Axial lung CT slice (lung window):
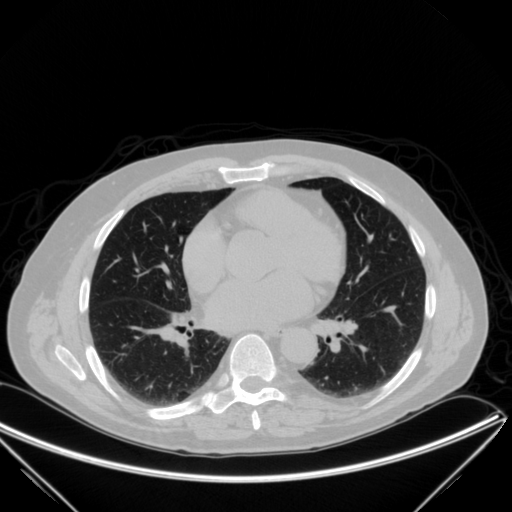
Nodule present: no